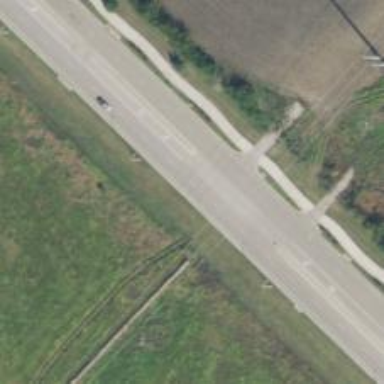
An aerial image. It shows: Secondary link road.